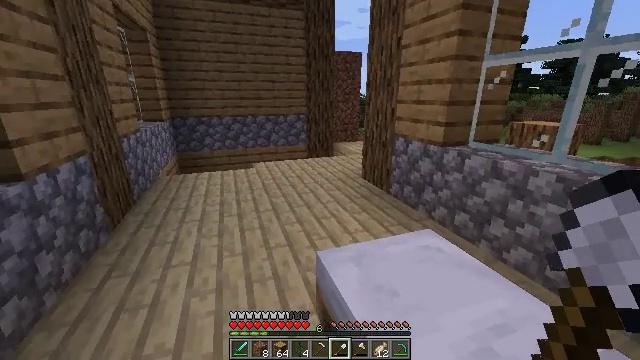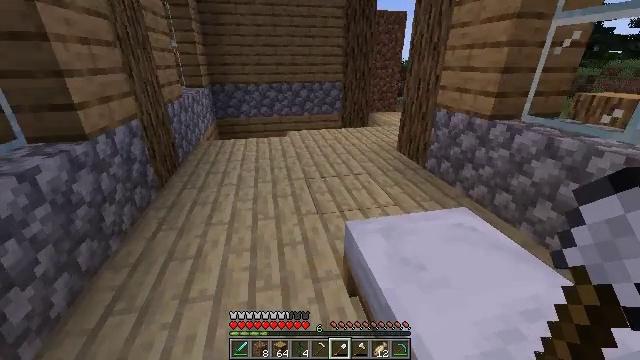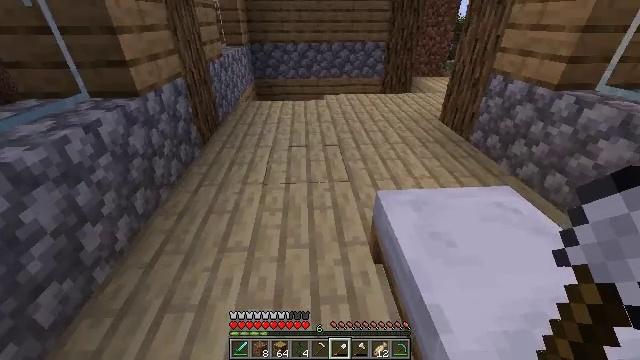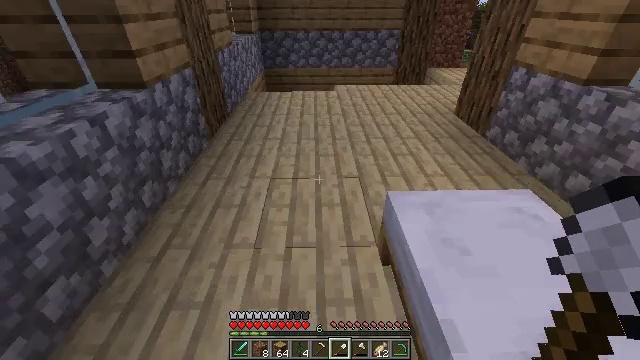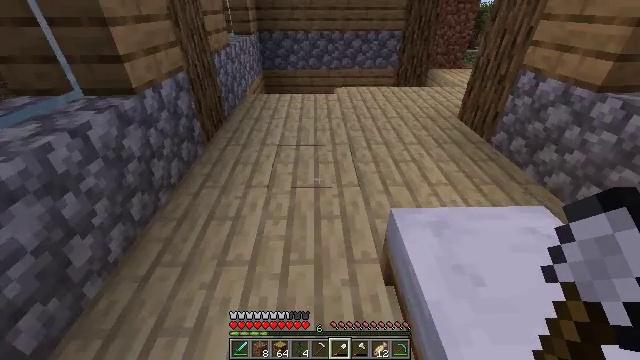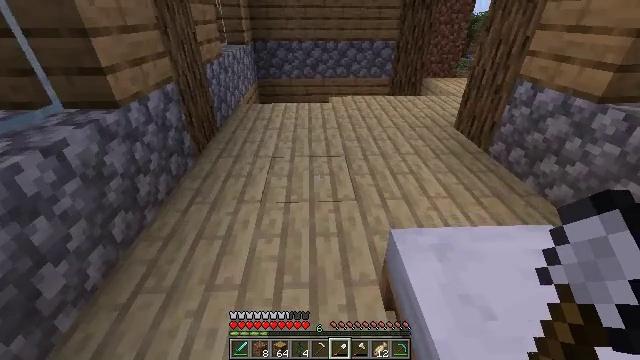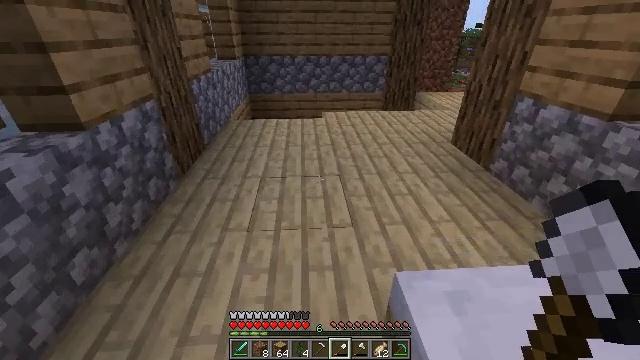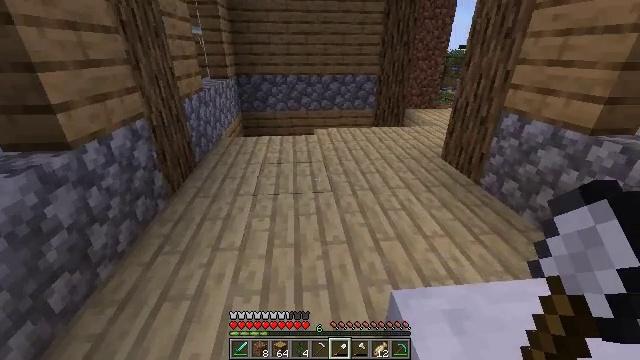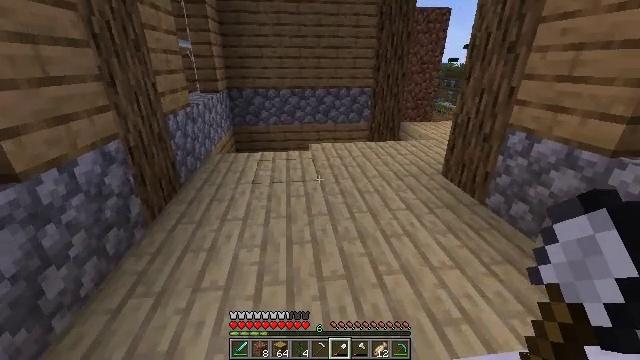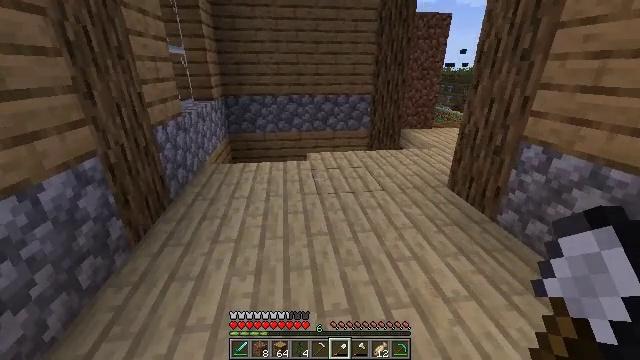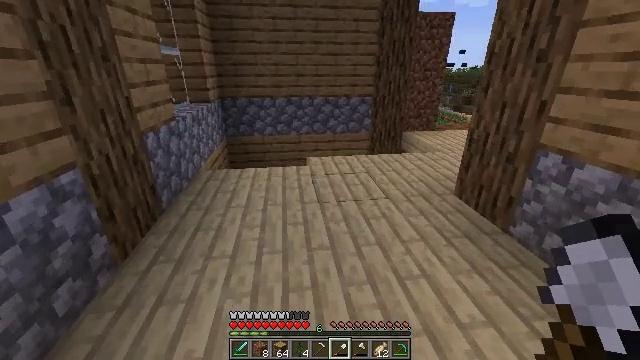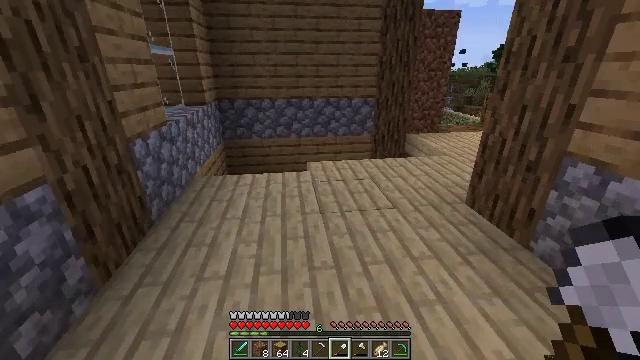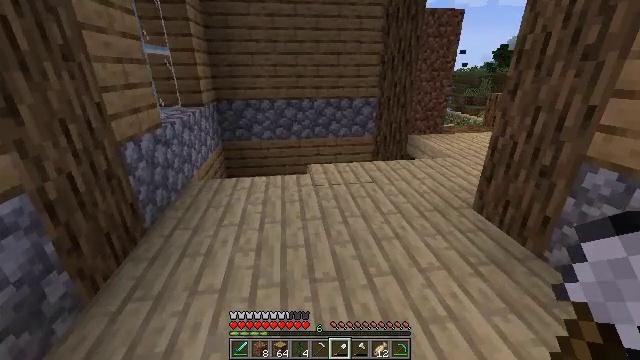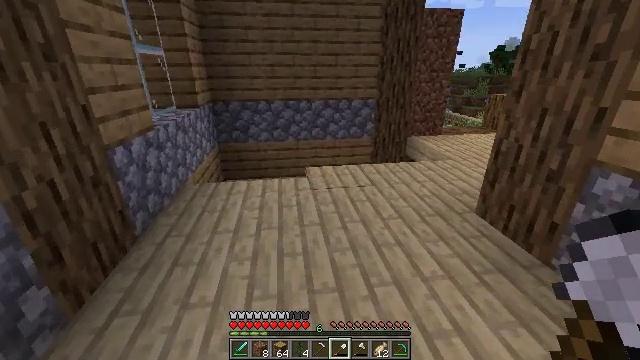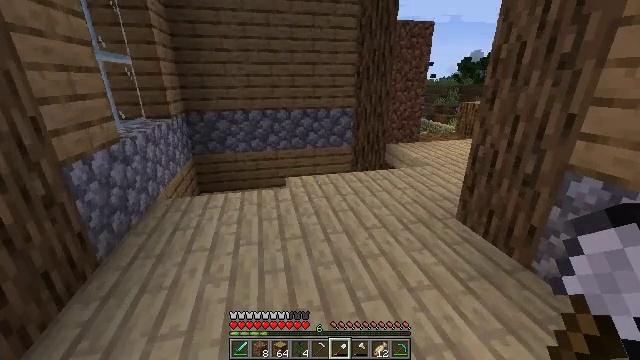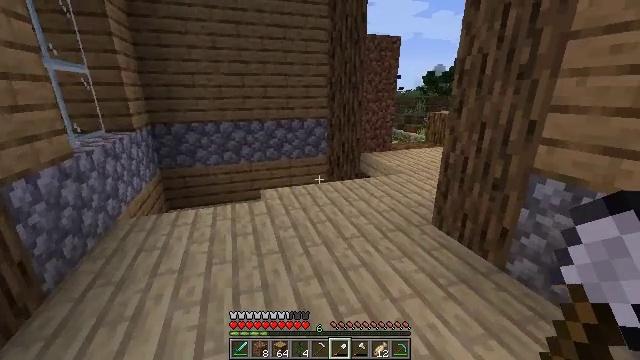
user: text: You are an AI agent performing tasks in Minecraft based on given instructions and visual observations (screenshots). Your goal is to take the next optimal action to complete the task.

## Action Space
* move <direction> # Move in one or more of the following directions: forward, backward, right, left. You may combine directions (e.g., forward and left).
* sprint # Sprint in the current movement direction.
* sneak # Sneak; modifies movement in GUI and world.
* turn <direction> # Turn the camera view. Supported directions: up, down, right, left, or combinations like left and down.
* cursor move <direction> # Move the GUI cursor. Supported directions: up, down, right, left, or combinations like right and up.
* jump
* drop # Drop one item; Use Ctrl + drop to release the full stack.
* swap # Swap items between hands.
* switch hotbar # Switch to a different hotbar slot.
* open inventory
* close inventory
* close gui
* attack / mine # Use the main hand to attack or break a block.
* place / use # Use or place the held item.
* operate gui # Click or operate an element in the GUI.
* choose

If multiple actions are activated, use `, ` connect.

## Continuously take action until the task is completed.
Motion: motion action
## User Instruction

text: Remove the birch sapling from the earth.
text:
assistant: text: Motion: turn left and down
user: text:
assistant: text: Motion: turn left and down
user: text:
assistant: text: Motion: move forward, turn left and down
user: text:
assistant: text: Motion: move forward
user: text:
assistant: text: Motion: move forward, turn right and up
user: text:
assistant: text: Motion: move forward, turn right and up
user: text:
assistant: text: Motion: move forward, turn right and up
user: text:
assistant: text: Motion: move forward, turn right and up
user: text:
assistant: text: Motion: move forward, turn up
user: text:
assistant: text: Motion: move forward
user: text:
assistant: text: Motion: move forward
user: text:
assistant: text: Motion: move forward
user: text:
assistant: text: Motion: no_op
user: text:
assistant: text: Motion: turn right and up
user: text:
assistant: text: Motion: move forward, turn right and up
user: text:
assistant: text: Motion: move forward, turn right
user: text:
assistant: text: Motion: move forward
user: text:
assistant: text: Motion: move forward
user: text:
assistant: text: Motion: no_op
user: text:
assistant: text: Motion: move forward
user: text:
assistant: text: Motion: move forward
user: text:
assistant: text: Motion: move forward
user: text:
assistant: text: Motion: move forward
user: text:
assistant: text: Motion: move forward
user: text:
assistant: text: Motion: move forward
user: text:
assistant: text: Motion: move forward
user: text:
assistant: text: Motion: move forward
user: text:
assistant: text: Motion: move forward
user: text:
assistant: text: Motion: move forward and move right
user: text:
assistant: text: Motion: move forward and move right